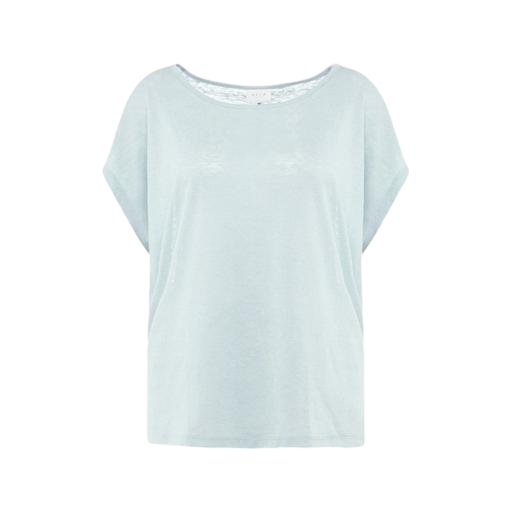
blue relaxed fit t-shirt, blue women's cocoon t-shirt, t-shirt classique light blue, white background